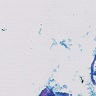
Metastatic tissue present: no